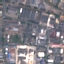
Land use / land cover class: Industrial